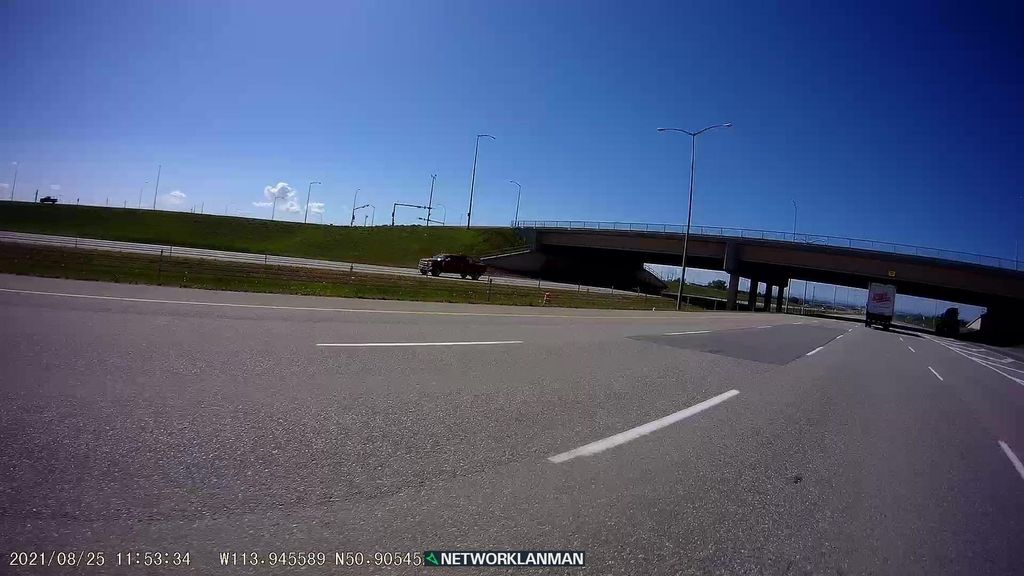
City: calgary